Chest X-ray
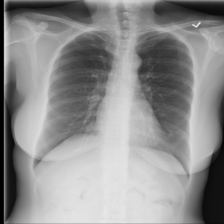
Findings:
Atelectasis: negative
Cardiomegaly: negative
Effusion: negative
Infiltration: negative
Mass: negative
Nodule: negative
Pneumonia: negative
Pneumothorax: negative
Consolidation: negative
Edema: negative
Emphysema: negative
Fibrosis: negative
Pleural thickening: negative
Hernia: negative